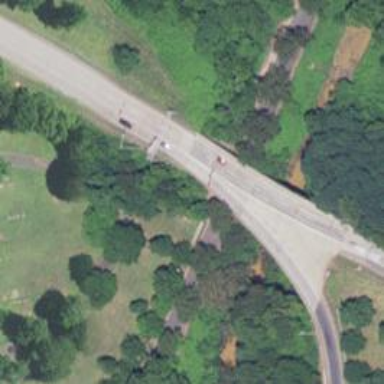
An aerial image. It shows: Motorway junction.